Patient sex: M
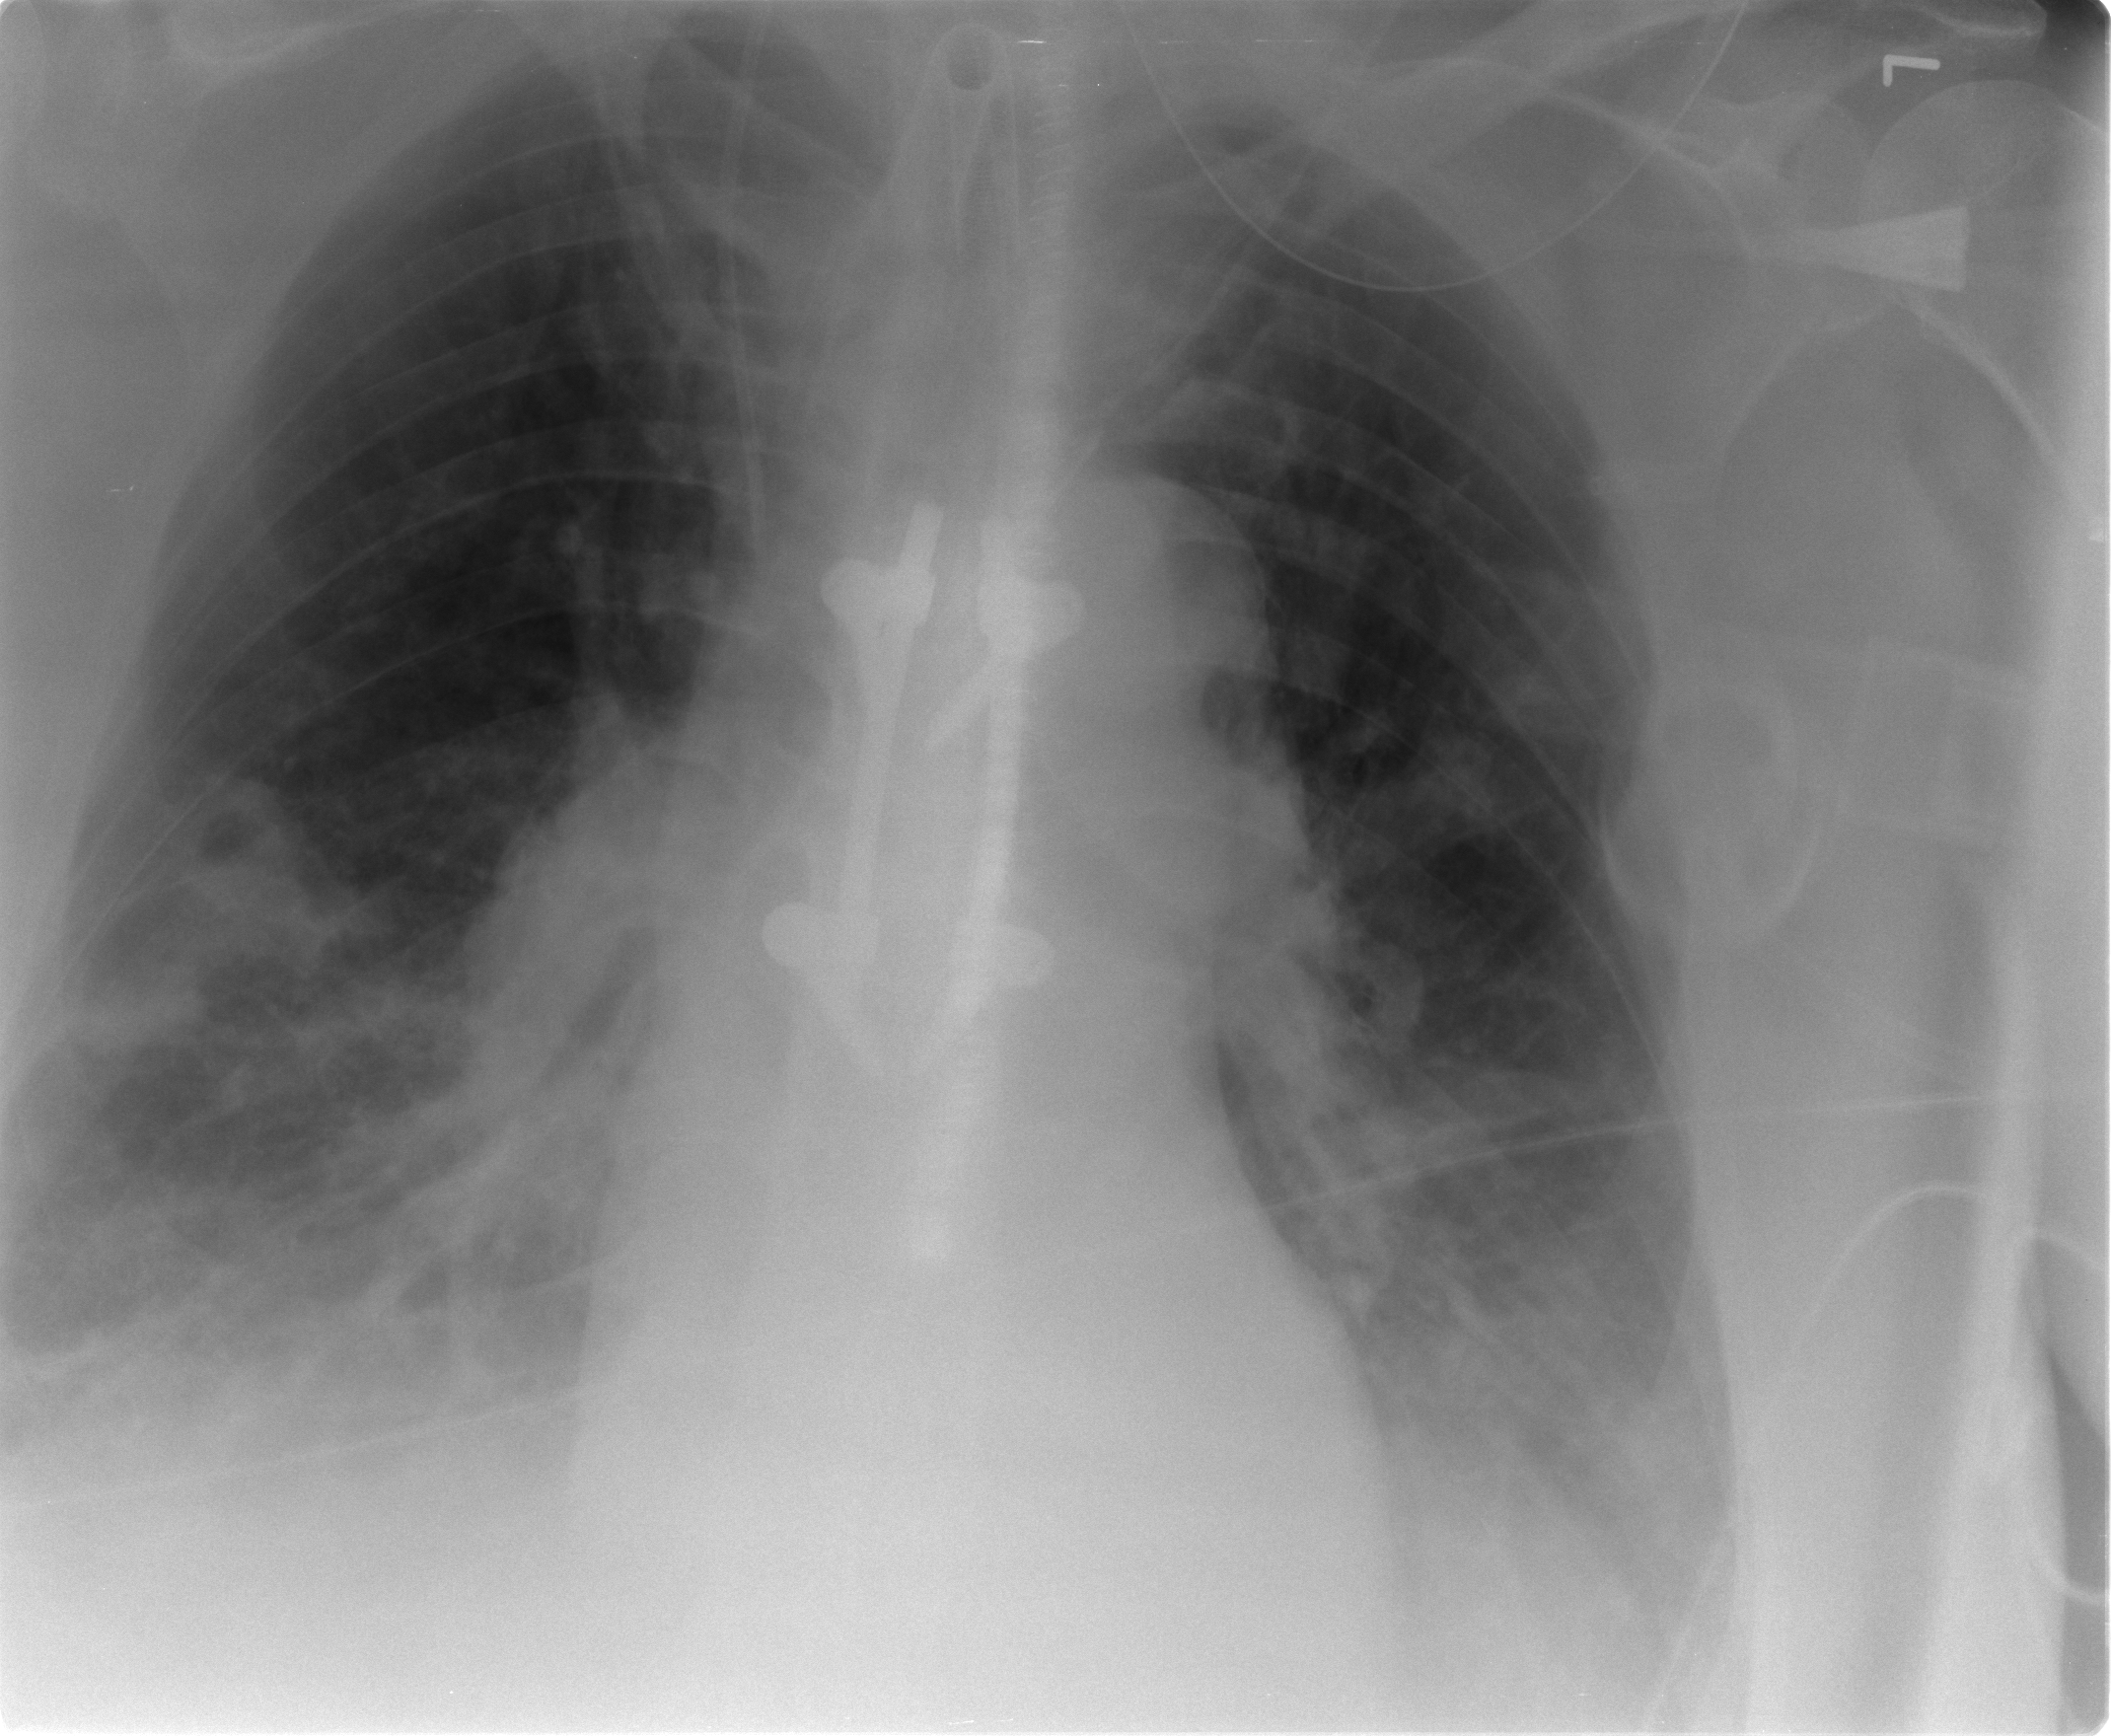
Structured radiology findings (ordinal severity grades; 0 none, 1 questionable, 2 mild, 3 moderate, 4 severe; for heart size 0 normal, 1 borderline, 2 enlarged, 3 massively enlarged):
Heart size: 1
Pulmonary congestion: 2
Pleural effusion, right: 2
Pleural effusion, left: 2
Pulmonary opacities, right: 3
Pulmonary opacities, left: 3
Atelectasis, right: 2
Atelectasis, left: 2